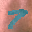
Label: 7